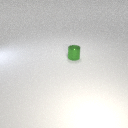
small green metal cylinder